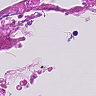
Metastatic tissue present: no